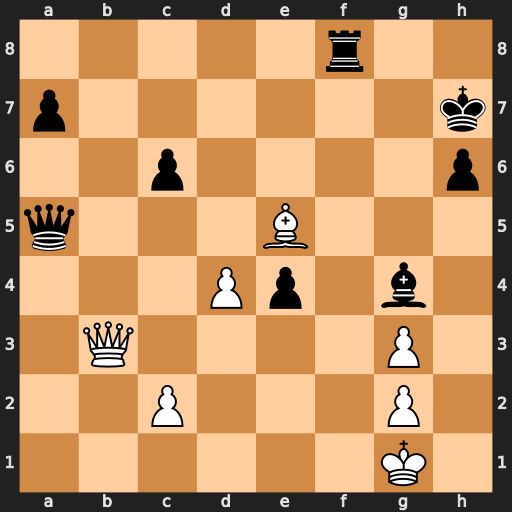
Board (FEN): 5r2/p6k/2p4p/q3B3/3Pp1b1/1Q4P1/2P3P1/6K1
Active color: w
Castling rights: -
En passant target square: -
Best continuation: Qb7+ Kg6 Qg7+ Kh5 Qxf8 Qd5 Qe8+